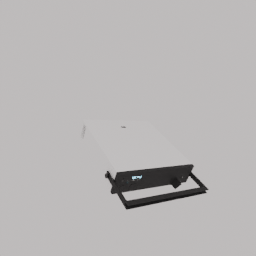
Label: electronics